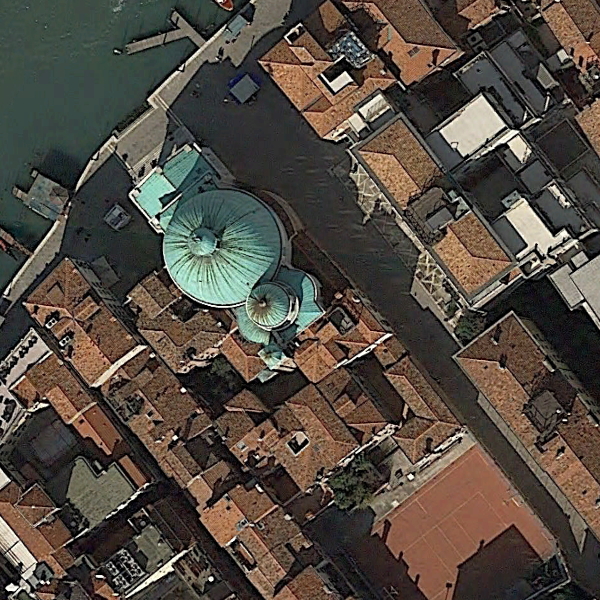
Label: Church